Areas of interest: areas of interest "Comprehensive Gymnasium"
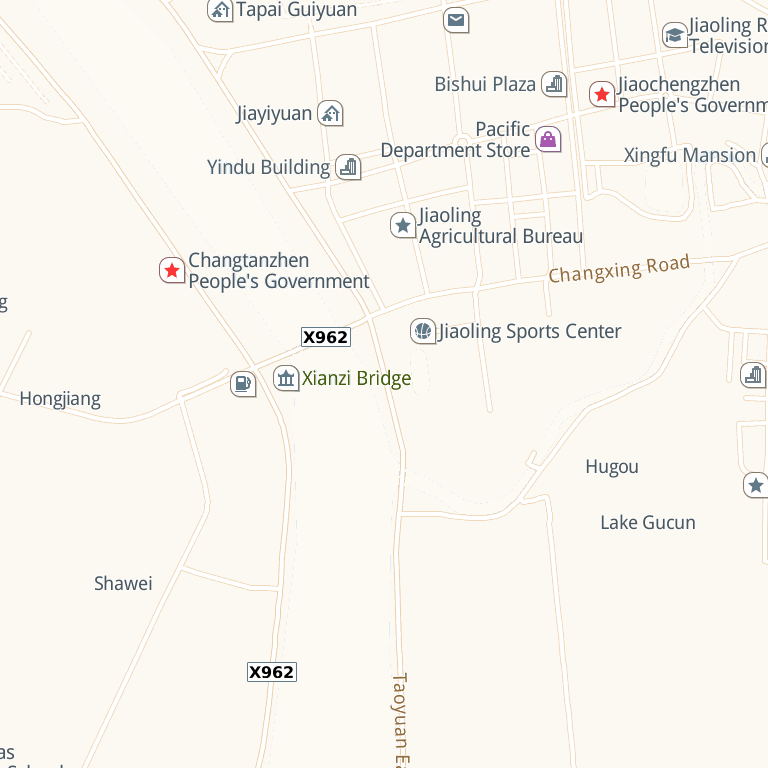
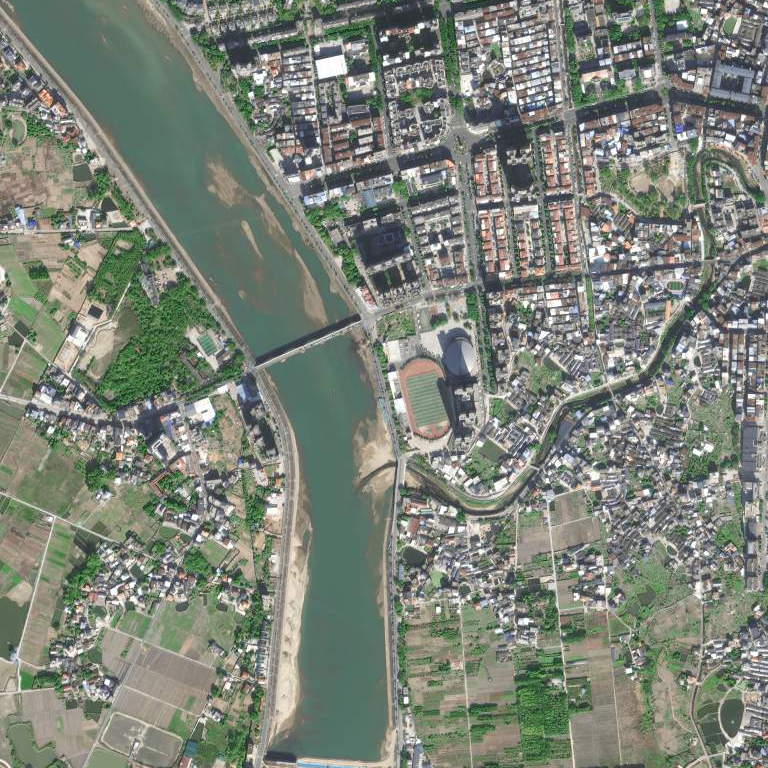